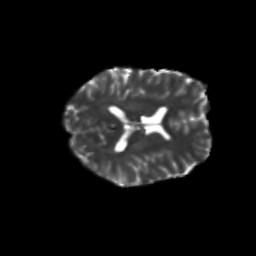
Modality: T2w
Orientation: axial
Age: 25
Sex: female
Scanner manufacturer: siemens
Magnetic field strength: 3 T
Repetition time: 3.5 s
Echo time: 0.113 s